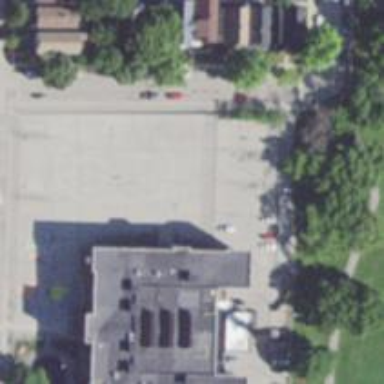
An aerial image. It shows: School.